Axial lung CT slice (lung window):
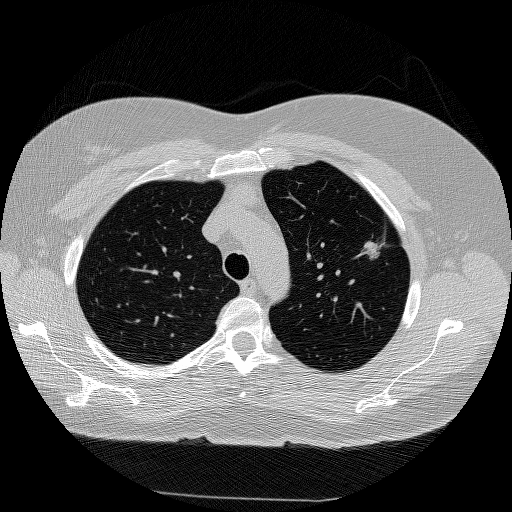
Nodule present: yes
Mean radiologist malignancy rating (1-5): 5